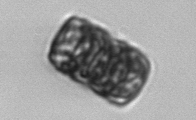
Label: Paralia_sulcata